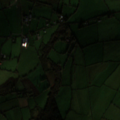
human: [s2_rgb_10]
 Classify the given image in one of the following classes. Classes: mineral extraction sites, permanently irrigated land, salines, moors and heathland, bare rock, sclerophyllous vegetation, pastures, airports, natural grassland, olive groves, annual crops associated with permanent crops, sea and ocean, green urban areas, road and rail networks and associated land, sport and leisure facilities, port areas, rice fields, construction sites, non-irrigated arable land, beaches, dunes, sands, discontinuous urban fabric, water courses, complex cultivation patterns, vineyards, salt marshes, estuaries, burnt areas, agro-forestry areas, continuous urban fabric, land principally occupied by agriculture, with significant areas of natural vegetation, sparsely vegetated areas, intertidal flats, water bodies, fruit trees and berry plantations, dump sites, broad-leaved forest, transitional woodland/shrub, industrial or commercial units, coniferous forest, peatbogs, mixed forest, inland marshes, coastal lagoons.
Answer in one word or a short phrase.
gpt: pastures, land principally occupied by agriculture, with significant areas of natural vegetation, coniferous forest